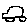
Label: car